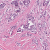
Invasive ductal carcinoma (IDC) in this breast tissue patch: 1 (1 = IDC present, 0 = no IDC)